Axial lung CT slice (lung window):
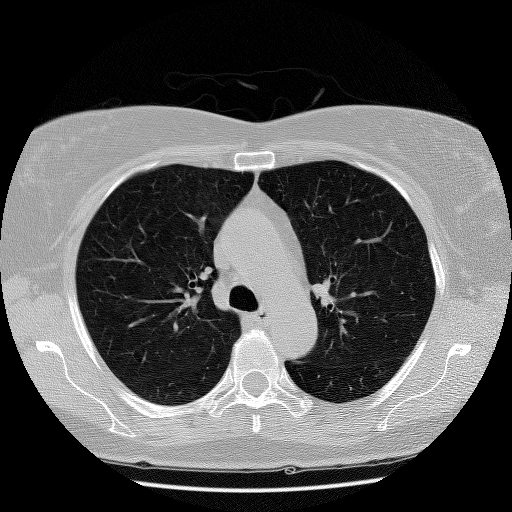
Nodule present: no